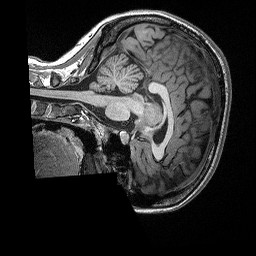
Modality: T1w
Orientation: sagittal
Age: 20
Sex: female
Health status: healthy
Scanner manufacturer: siemens
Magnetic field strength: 3 T
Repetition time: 2.3 s
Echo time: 0.00298 s